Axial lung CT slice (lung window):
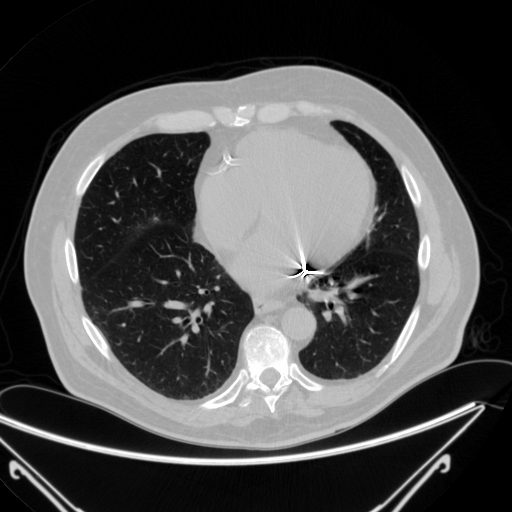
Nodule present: no